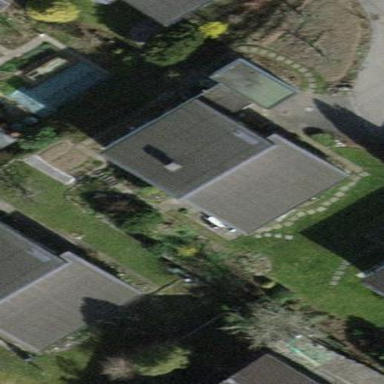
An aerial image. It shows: Detached building.